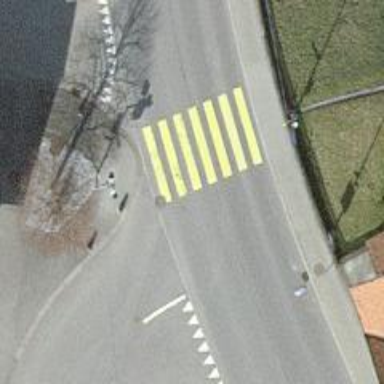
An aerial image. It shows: Uncontrolled zebra crossing on the road.